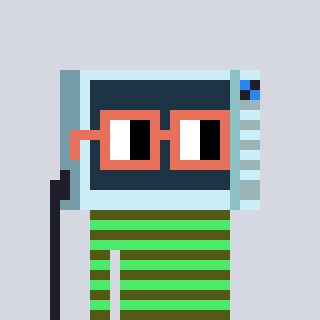
a pixel art character with square orange glasses, a microwave-shaped head and a teal-colored body on a cool background